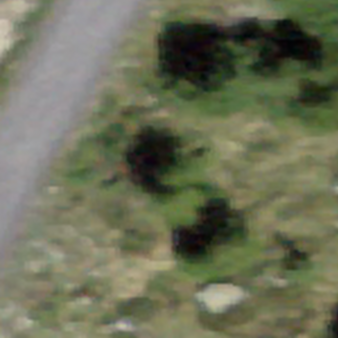
Label: other